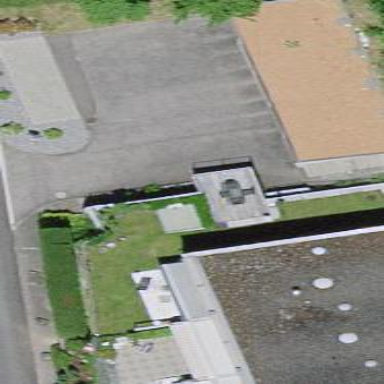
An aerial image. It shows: Garage.